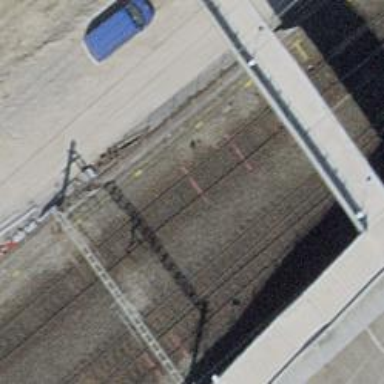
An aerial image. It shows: Railway switch.